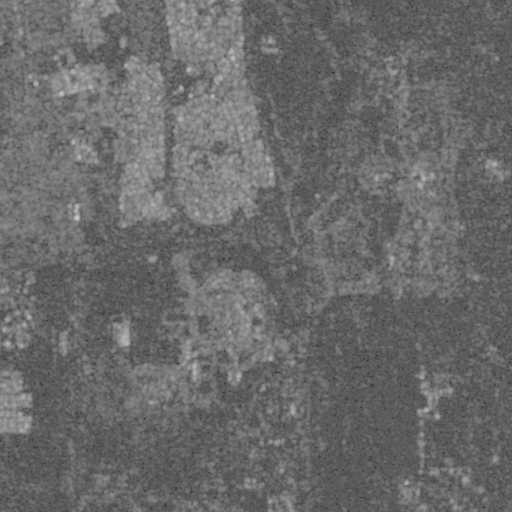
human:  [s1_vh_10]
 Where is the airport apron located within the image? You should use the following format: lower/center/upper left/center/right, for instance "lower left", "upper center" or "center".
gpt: The airport apron is located in the lower right of the image.
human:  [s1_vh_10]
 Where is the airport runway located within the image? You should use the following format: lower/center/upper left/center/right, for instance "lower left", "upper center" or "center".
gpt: The airport runway is located in the lower right of the image.
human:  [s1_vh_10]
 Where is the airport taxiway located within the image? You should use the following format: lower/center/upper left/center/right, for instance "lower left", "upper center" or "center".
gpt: The airport taxiway is located in the lower right of the image.
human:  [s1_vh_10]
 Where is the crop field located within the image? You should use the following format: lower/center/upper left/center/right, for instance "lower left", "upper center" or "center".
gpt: The crop field is located in the upper left of the image.
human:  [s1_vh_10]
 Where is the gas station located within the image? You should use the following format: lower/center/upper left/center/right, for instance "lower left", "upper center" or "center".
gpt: The gas station is located in the lower left of the image.
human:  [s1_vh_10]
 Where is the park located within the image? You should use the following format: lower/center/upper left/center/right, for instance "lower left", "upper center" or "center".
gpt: The park is located in the upper left of the image.
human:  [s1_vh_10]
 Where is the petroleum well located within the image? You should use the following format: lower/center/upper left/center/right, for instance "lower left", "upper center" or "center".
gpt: The petroleum well is located in the upper right of the image.
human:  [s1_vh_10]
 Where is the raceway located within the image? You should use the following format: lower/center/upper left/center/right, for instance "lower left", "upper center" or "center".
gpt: The raceway is located in the lower center of the image.
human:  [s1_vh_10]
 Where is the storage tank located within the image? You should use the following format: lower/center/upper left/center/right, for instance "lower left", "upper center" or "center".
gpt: The storage tank is located in the upper center of the image.
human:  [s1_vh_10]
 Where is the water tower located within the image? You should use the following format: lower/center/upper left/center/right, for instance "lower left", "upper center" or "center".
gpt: The water tower is located in the upper center of the image.
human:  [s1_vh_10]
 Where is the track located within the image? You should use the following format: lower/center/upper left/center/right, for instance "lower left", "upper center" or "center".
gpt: There is no track in the image.

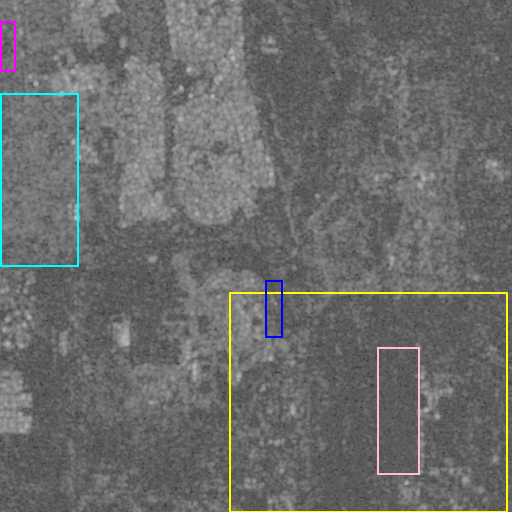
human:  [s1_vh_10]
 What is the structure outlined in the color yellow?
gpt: The structure outlined in yellow is an airport.
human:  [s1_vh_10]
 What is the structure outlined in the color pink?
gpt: The structure outlined in pink is an airport apron.
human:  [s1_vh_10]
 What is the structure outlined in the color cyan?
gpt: The structure outlined in cyan is a crop field.
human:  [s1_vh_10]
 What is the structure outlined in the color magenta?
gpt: The structure outlined in magenta is a park.
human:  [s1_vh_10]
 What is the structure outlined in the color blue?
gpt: The structure outlined in blue is a parking lot.
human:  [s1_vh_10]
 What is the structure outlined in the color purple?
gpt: There is no purple outline.